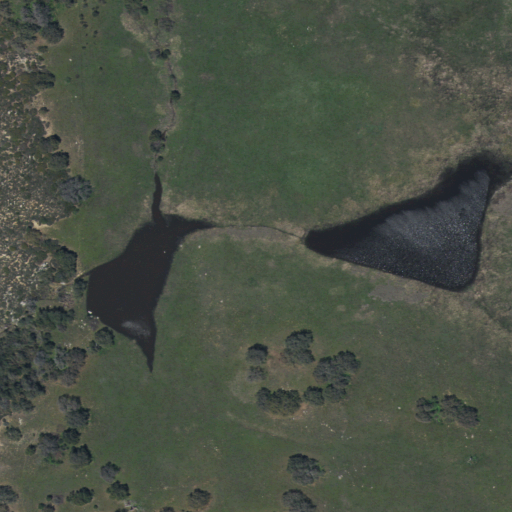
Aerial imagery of valley in California named Love Valley containing shrub, grassland, and herbaceous wetlands